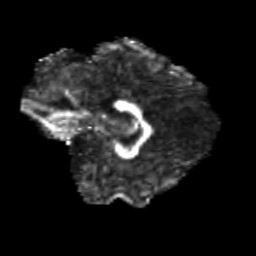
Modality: FA
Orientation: sagittal
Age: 25
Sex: female
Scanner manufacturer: siemens
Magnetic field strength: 3 T
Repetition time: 3.5 s
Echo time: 0.113 s